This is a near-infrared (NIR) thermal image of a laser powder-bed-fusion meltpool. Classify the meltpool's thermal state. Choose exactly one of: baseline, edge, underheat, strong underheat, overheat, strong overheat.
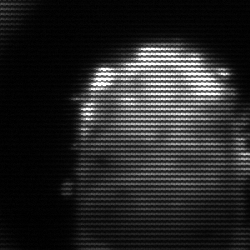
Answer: baseline